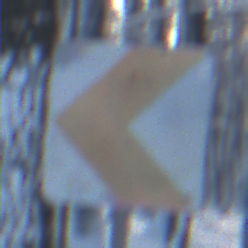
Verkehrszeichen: RichtungstafelnInKurvenKleinRechts
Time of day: MorningAfternoon
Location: Outdoor (Nature)
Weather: Clear
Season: Winter
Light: Natural